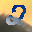
Label: 2